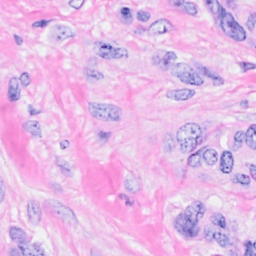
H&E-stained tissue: Breast